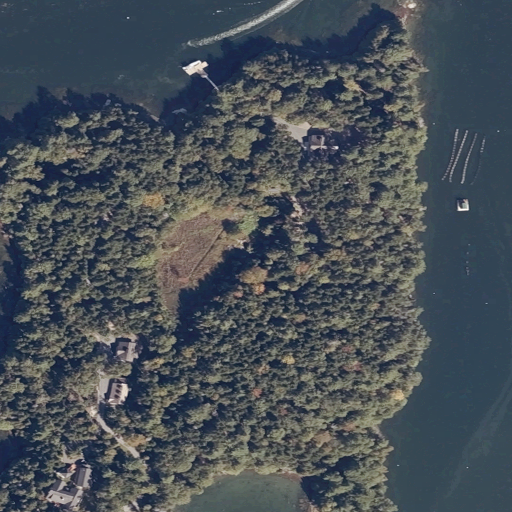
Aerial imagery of island in Maine named Snow Island containing evergreen forest, open water, herbaceous wetlands, grassland, and open development